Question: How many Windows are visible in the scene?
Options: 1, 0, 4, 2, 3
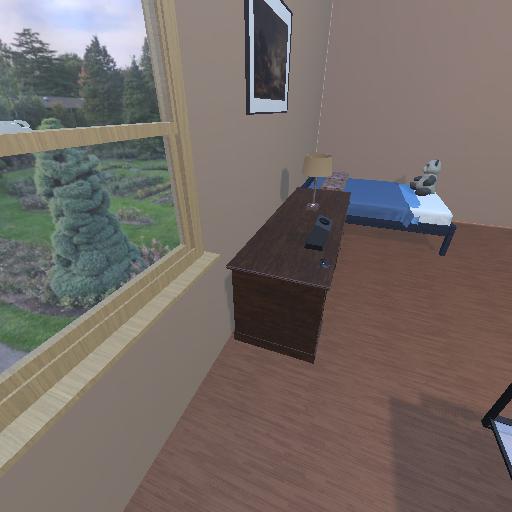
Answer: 1